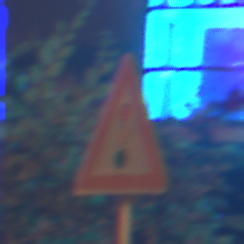
Verkehrszeichen: Lichtzeichenanlage
Umgebung: Outdoor, Urban
Tageszeit: Night
Wetter: PartlyCloudy
Licht: Artificial
Jahreszeit: NotSpecified
Kontrast: HighContrast